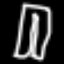
Label: pants